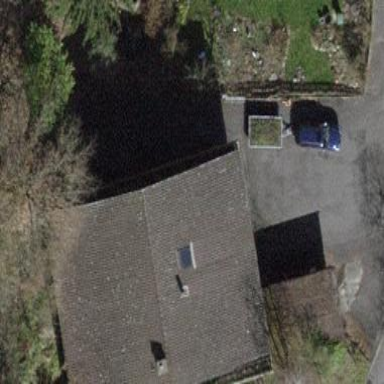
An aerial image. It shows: Building with tile roof.